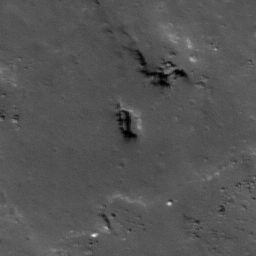
Pit: Fraunhofer G 1
Host crater: Fraunhofer G
Host type: impact_melt
Lunar coordinates: latitude -38.5, longitude 58.364